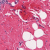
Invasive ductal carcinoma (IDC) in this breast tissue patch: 0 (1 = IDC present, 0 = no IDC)